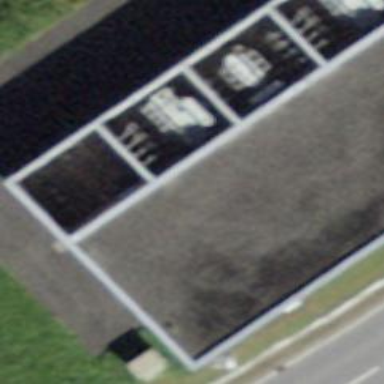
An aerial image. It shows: Distribution-level power substation.